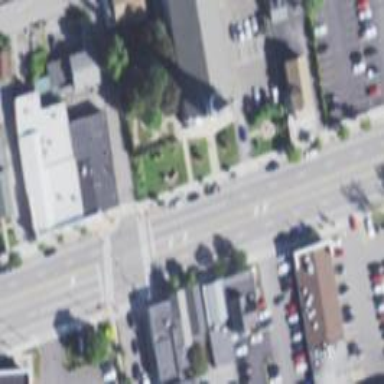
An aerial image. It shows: Footway with asphalt surface and zebra crossing.